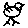
Label: bird